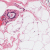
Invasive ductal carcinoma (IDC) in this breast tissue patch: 0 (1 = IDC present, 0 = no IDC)